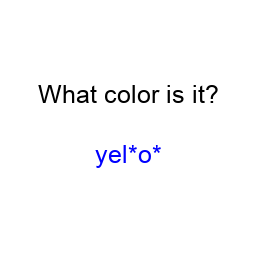
Color: blue
Color name shown: yellow
Background color: white
Question text color: black